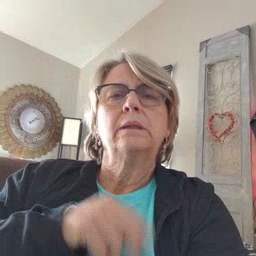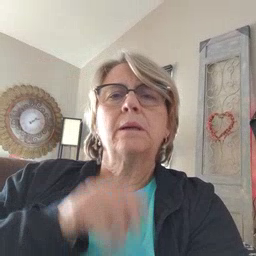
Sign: horse